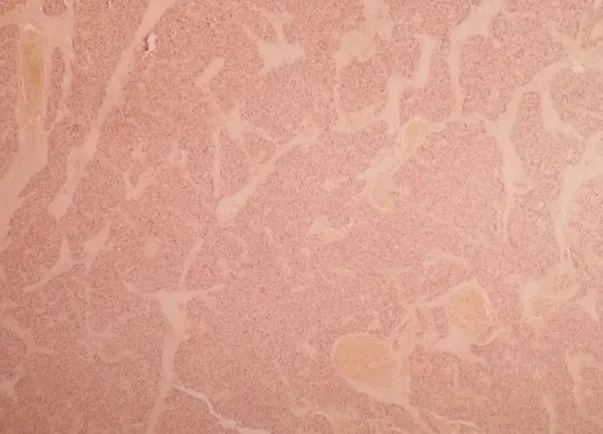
Intense immunohistochimical expression of chromogranine A in small bowel neuroendocrine tumor (magnificationx400).
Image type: pathology (immunostaining)